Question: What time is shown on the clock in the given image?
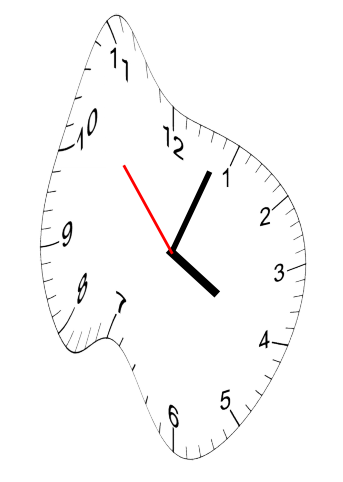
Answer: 04:03:53